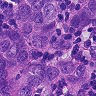
Metastatic tissue present: yes